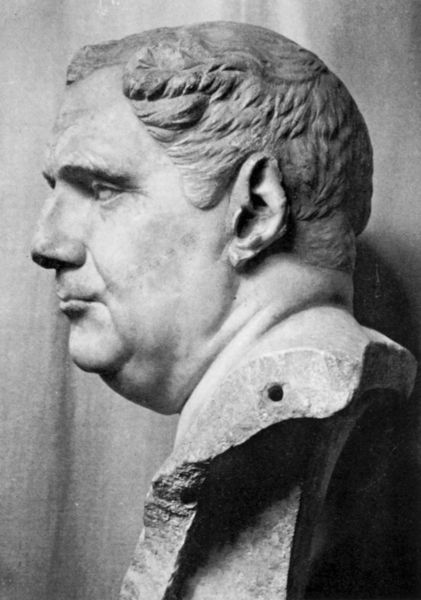
Titel: Kaiser Vittelius
Schlagwörter: dunkel, gestein, kopf, mann, schatten, umhang, weiß, frisur, grau, haar, hell, hintergrund, licht, marmor, mund, nase, ohr, profil, schwarz, stirn, blick, alt, wand, arme, augen, falten, gesicht, kragen, mensch, stein, steine, bildnis, hals, herr, portrait, porträt, auge, figur, haare, mantel, kinn, kontrast, lippe, lippen, locken, löckchen, ohren, schulter, schultern, rund, skulptur, statue, seitlich, wangen, wellen, leer, nacken, kaiser, dick, realistisch, ernst, brauen, büste, seitenansicht, mimik, plastik, hinterkopf, kühle, foto, fotografie, photographie, fett, antike, abbruch, loch, seite, schwarzweiß, uniform, rom, photo, fragment, schläfe, rau, kaputt, eiss, schwarzw, doppelkinn, picasso, antik, strenge, zerstört, feldherr, wulst, aufnahme, individuell, strähnen, nasenflügel, römisch, mamor, bildhauer, archäologie, distanz, cäsar, senat, senator, bruch, beschädigt, marmot, columbus, galilei, bohrung, bruchstück, bruchstellen, fundstück, ceasar, nackenfalte, bruchstelle, capua, kopfbüste, bohrloch, borhloch, nackenspeck, speckfalten, s, g, d, f, df, dd, bruts, unvollsändig